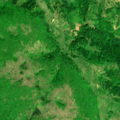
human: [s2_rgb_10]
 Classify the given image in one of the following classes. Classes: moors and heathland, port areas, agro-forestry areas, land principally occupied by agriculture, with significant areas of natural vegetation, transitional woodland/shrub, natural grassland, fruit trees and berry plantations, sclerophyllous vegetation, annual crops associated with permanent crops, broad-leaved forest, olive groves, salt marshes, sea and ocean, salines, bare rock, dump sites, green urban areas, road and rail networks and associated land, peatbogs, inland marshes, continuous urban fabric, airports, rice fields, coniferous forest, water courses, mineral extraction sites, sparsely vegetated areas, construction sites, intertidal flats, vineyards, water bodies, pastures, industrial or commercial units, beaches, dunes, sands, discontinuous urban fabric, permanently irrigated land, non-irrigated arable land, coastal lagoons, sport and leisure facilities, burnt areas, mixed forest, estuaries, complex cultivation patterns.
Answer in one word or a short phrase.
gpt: broad-leaved forest, natural grassland, transitional woodland/shrub